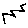
Label: zigzag